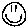
Label: smiley face